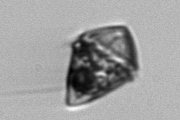
Label: Gyrodinium